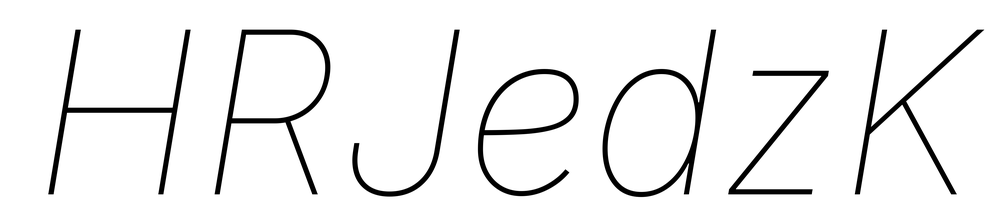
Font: Inter-Italic_Thin_Italic